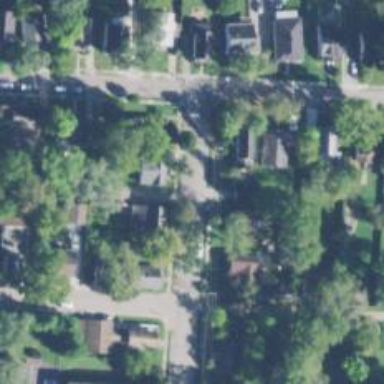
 lined with residential properties on both sides."